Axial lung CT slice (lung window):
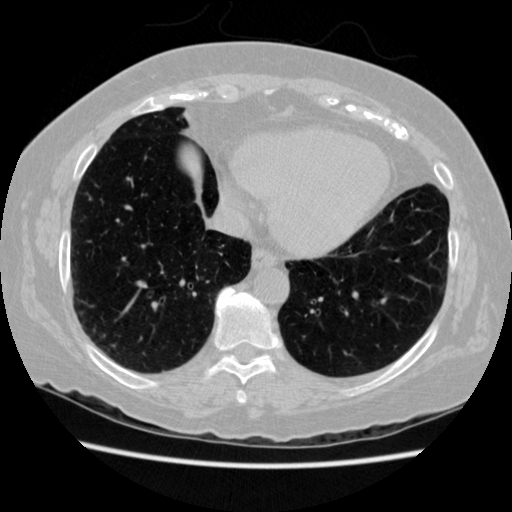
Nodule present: no